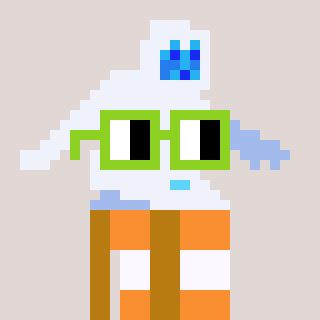
a pixel art character with square light green glasses, a yeti-shaped head and a gold-colored body on a warm background